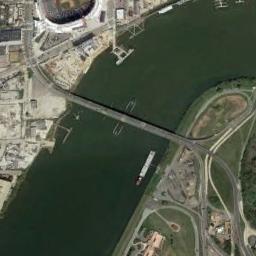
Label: bridge